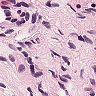
Metastatic tissue present: no